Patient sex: M
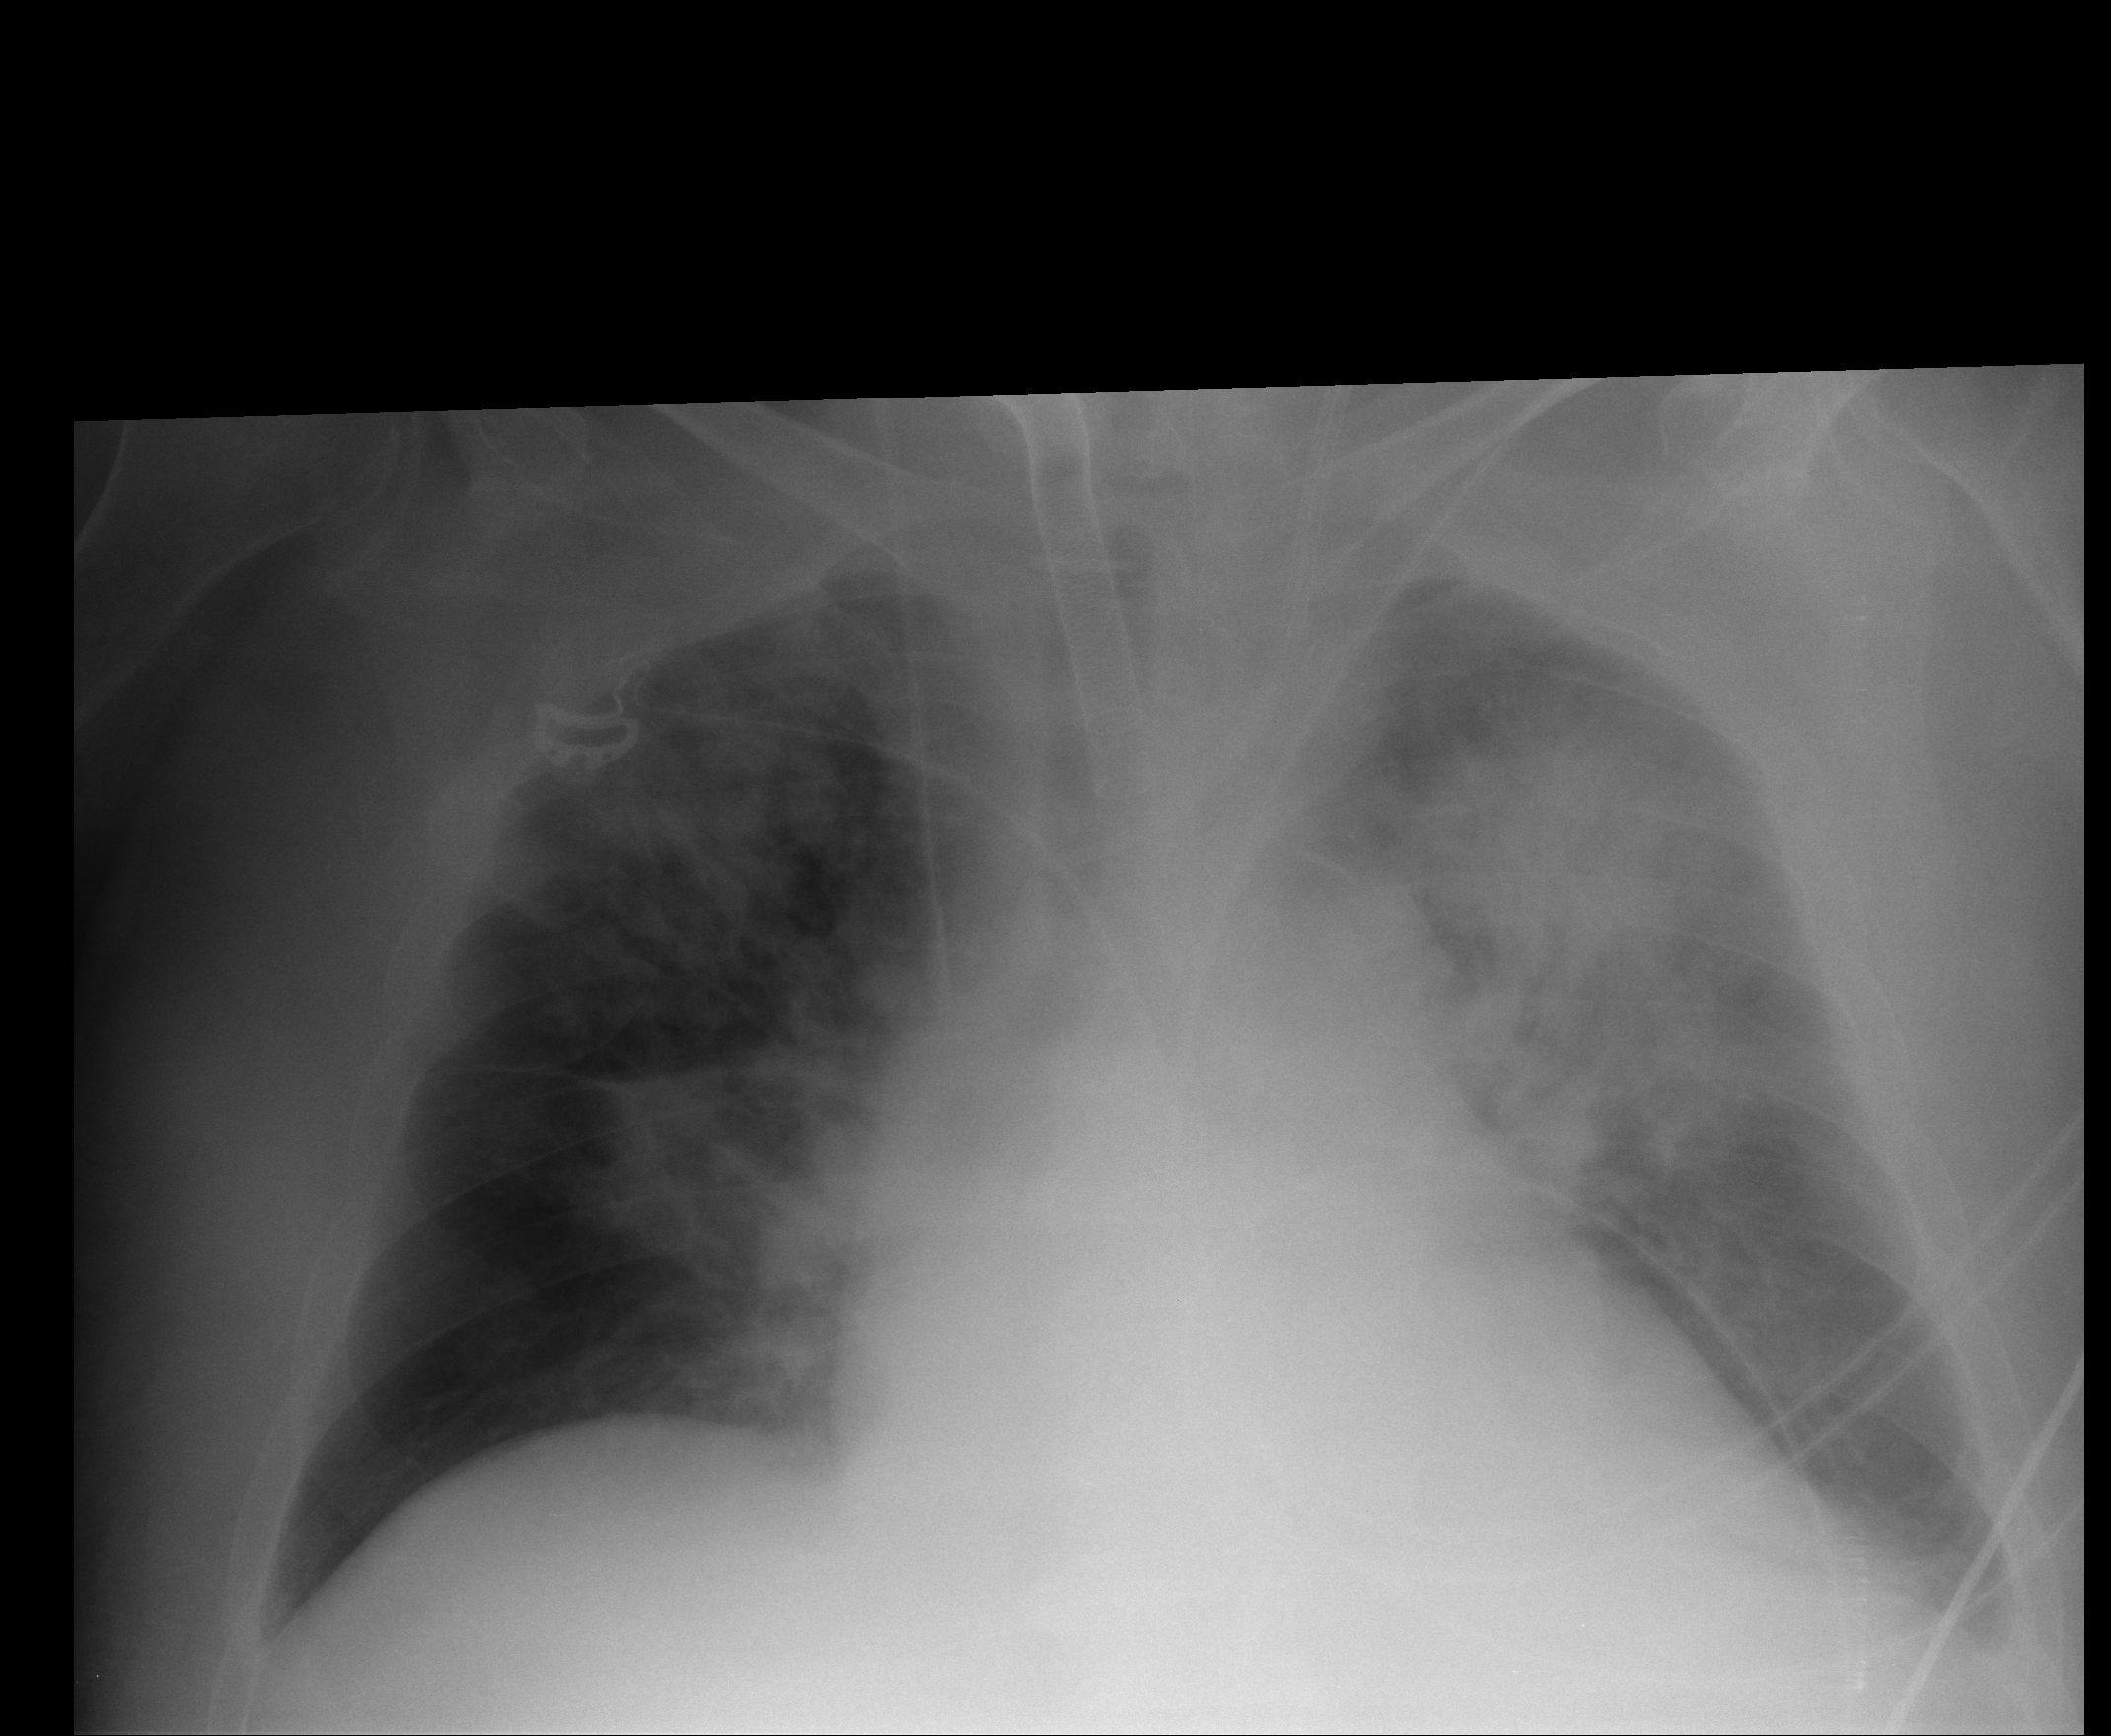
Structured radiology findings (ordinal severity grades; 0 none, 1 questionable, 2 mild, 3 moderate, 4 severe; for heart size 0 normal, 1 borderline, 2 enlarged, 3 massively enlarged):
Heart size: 2
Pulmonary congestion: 2
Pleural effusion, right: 0
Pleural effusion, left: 1
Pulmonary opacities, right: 3
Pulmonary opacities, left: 3
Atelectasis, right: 2
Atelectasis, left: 2